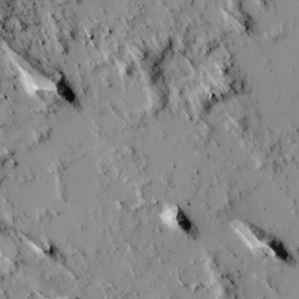
Label: non_frost